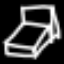
Label: bed